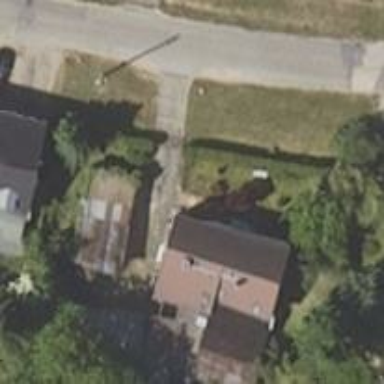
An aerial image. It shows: Driveway.